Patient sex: F
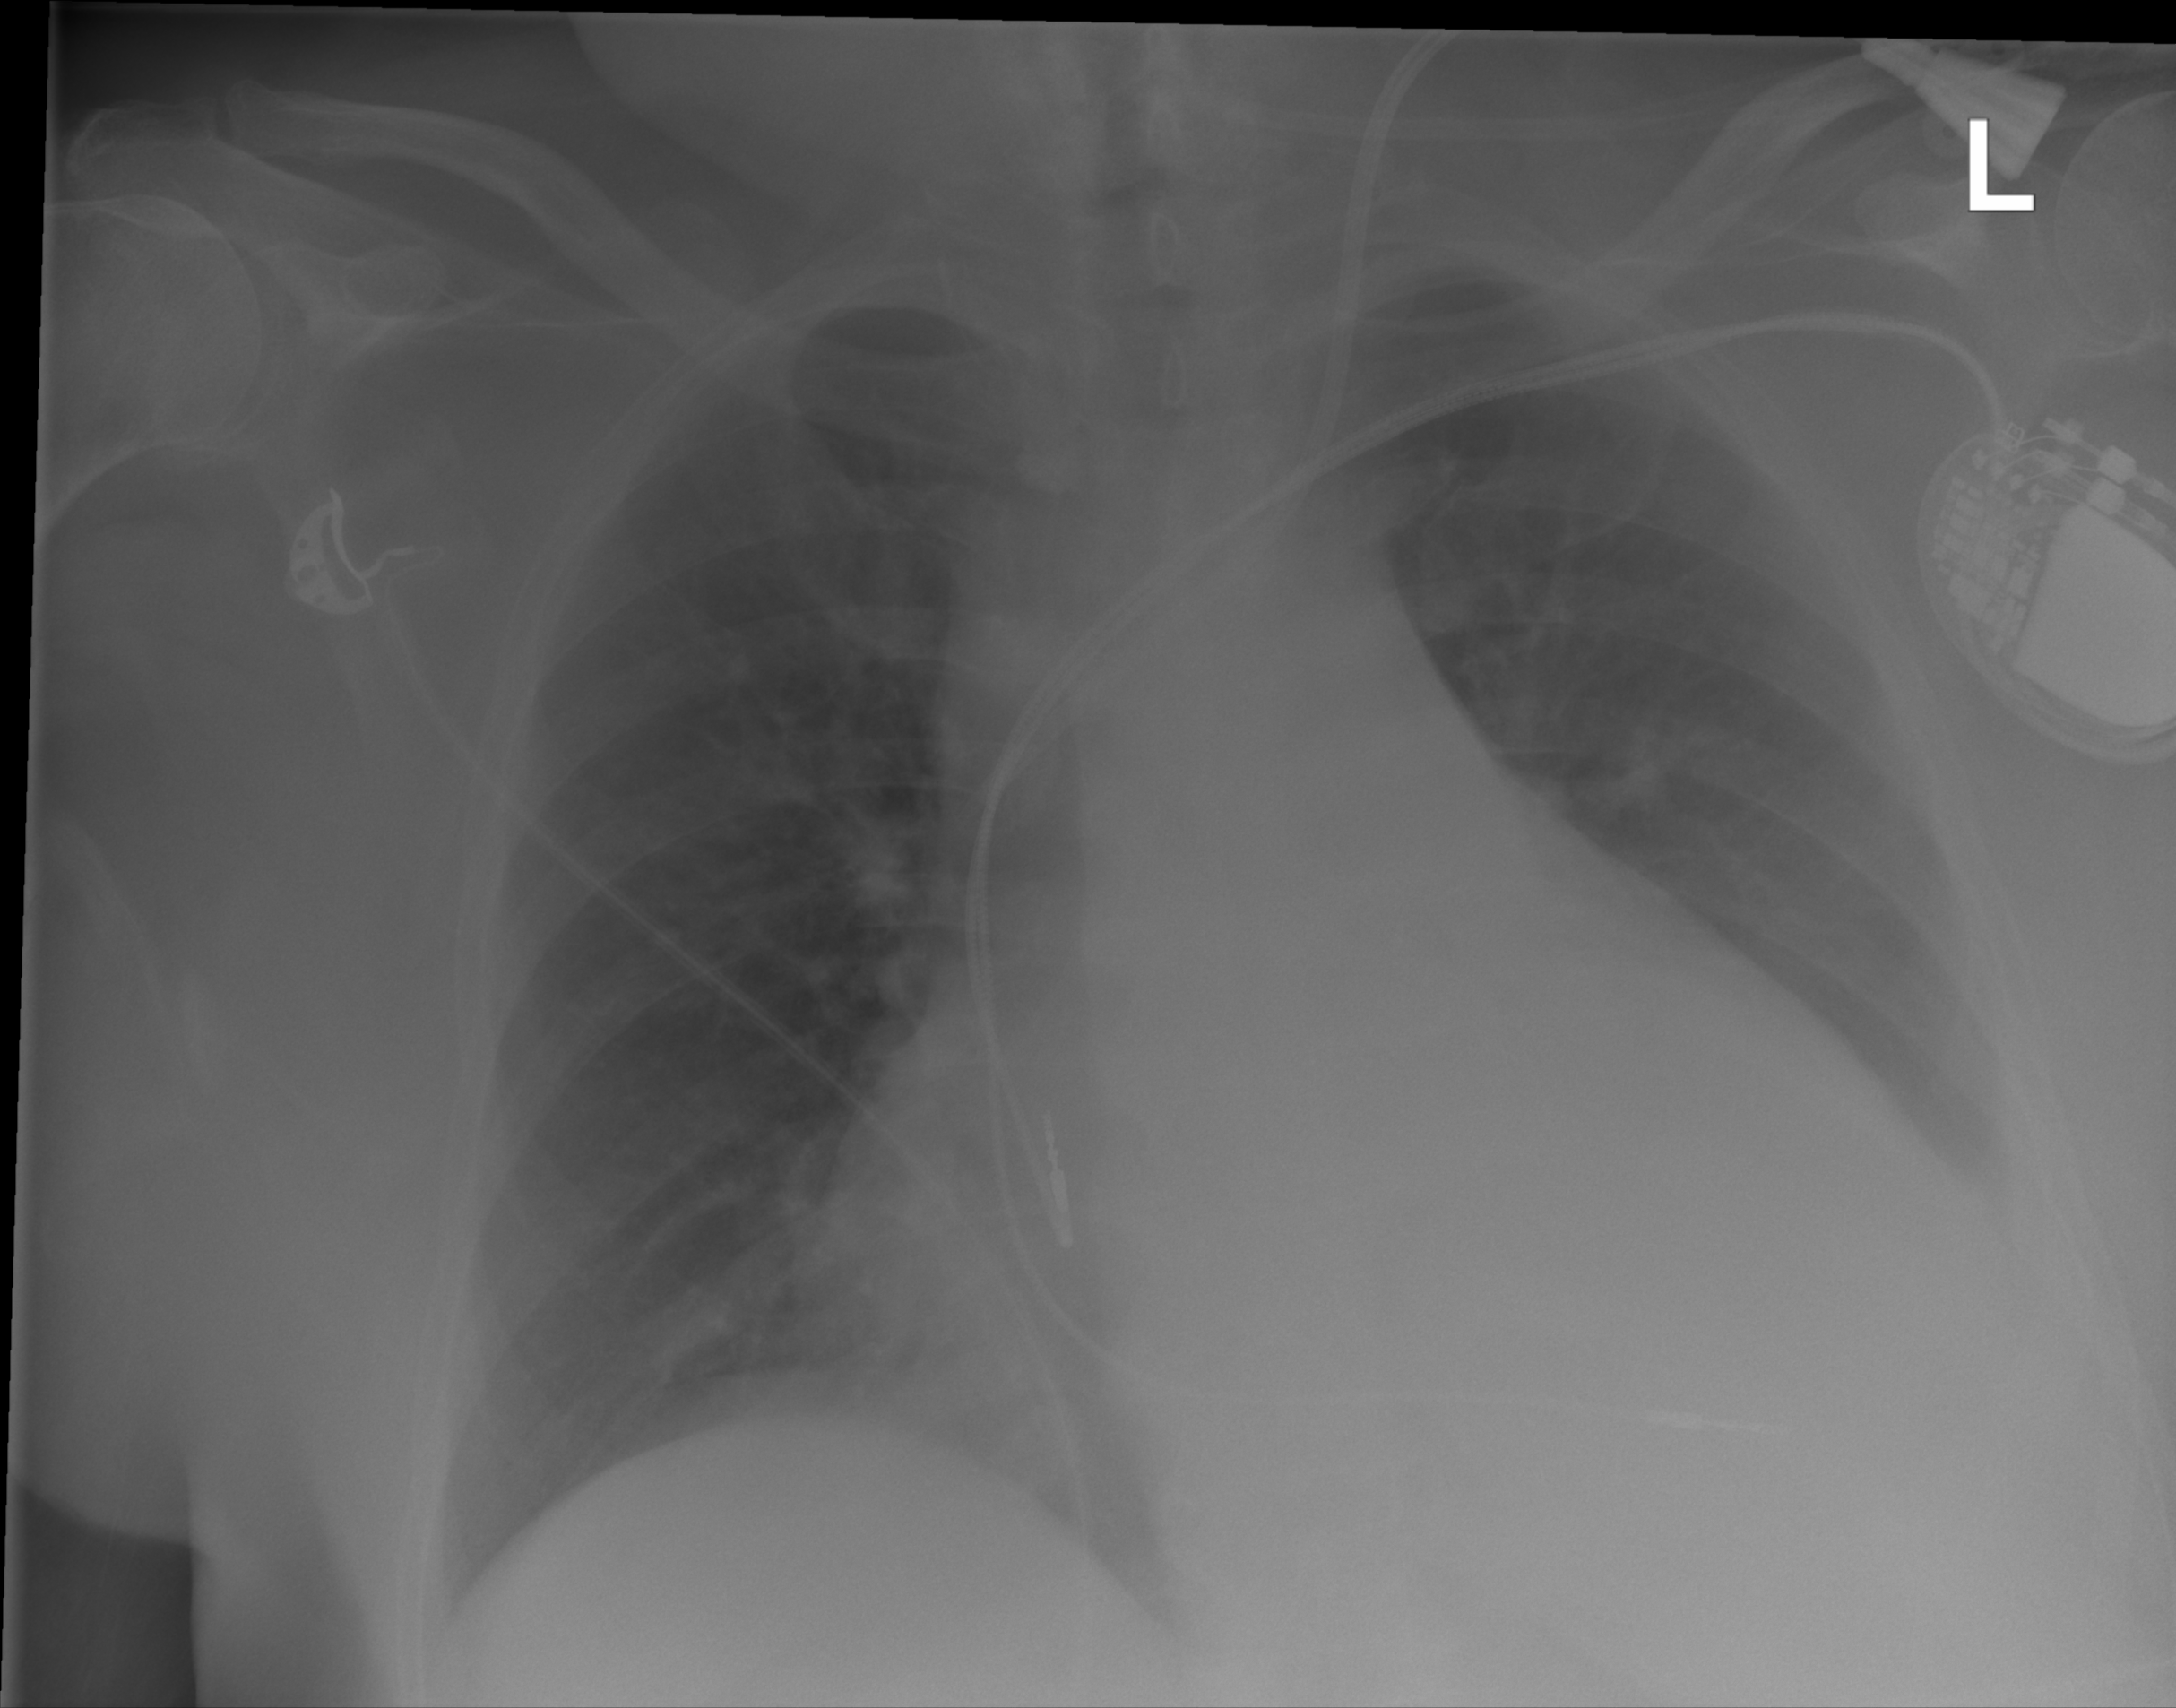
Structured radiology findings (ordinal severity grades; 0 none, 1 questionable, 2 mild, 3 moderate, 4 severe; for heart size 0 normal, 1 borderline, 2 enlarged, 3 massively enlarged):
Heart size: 2
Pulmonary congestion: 1
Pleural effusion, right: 0
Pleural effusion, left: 2
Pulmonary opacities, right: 0
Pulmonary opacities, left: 0
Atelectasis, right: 0
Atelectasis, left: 0